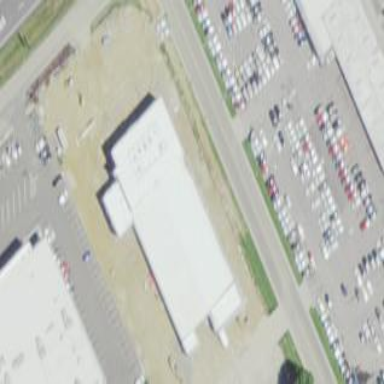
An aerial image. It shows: Retail building.